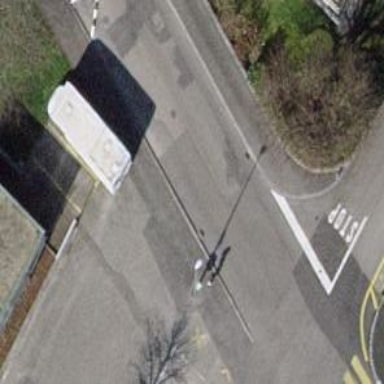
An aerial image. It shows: Unmarked crossing on asphalt footway.